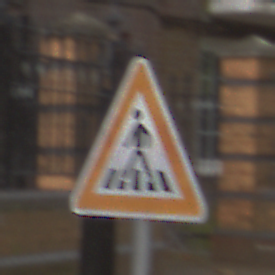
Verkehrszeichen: FussgaengerueberwegRechts
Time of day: MorningAfternoon
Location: Outdoor (Urban)
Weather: Overcast
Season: NotSpecified
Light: Natural